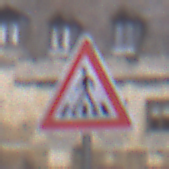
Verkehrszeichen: FussgaengerueberwegRechts
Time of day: Midday
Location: Outdoor (Urban)
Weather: Overcast
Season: NotSpecified
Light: Natural